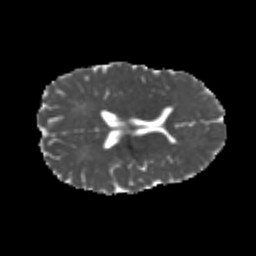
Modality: MD
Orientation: axial
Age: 22
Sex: male
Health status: healthy
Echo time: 0.074 s